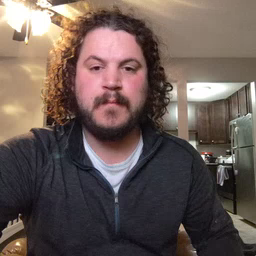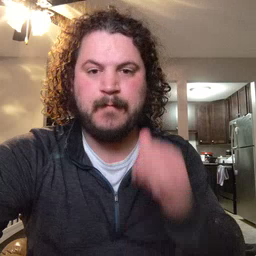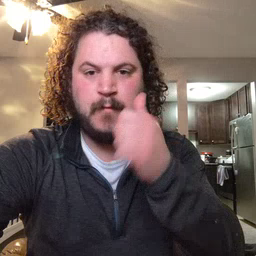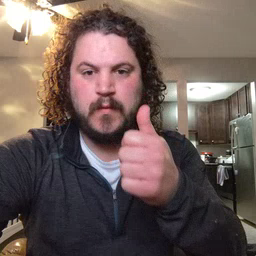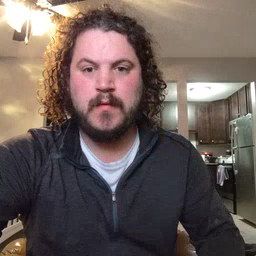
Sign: tomorrow